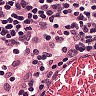
Metastatic tissue present: no